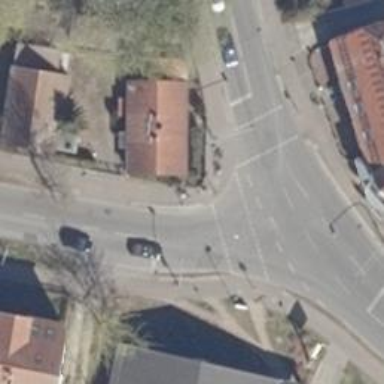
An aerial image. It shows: Road with traffic signals controlling the flow of traffic.